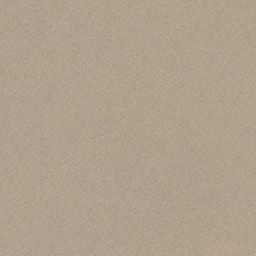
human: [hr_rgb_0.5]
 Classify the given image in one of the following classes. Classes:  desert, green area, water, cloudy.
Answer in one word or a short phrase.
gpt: desert